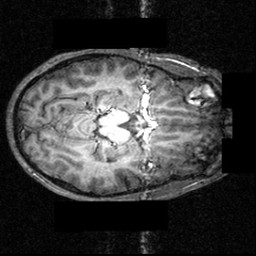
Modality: T1w
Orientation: axial
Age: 12
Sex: male
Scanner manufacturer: siemens
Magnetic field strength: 3.951 T
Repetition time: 1.5 s
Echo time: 0.00335 s